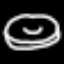
Label: donut